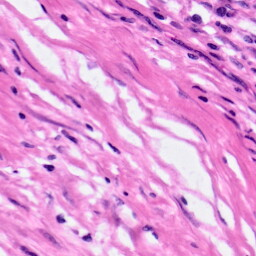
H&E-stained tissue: Pancreatic